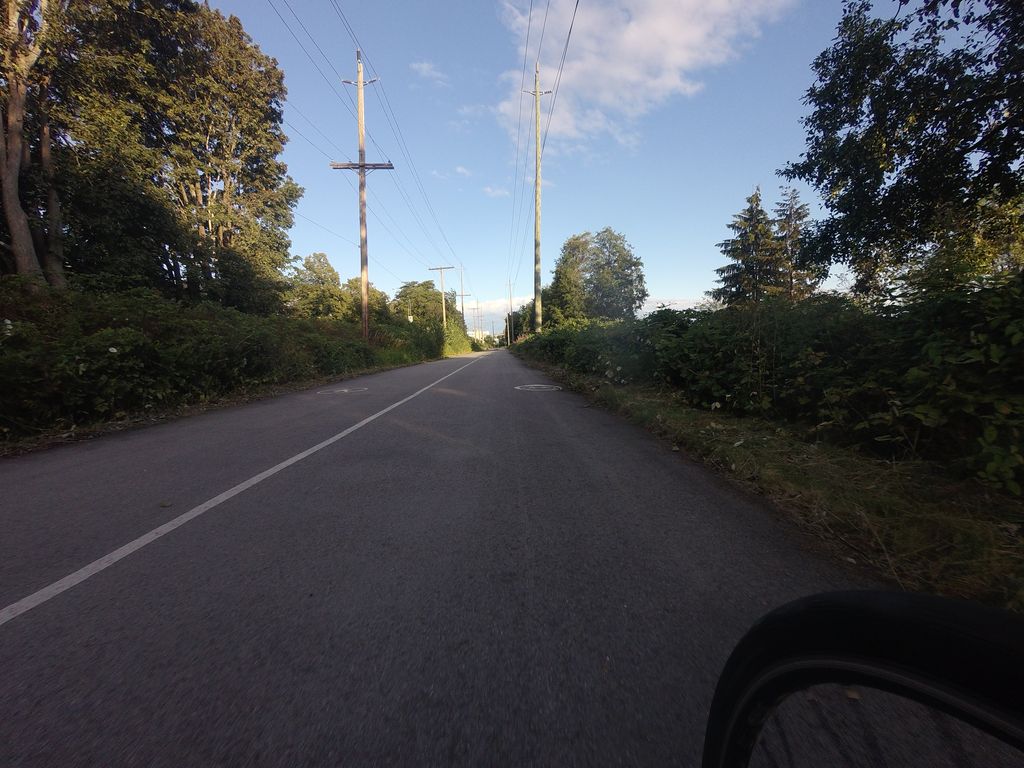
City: vancouver